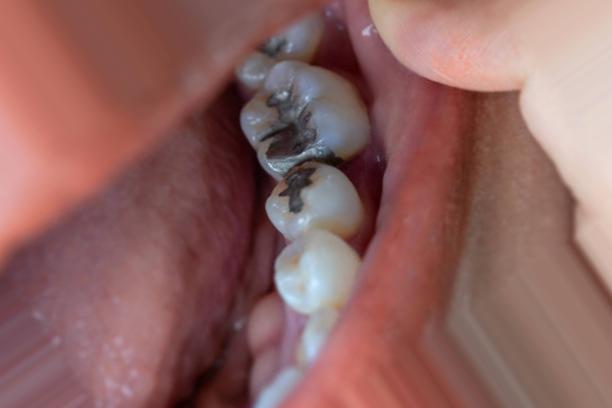
Condition: Caries